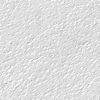
Atmospheric dust classification: not_dusty